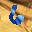
Label: 6